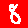
Digit: 8